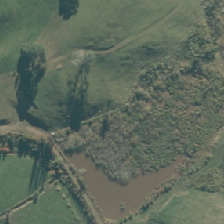
Land cover: grose_broom